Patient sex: M
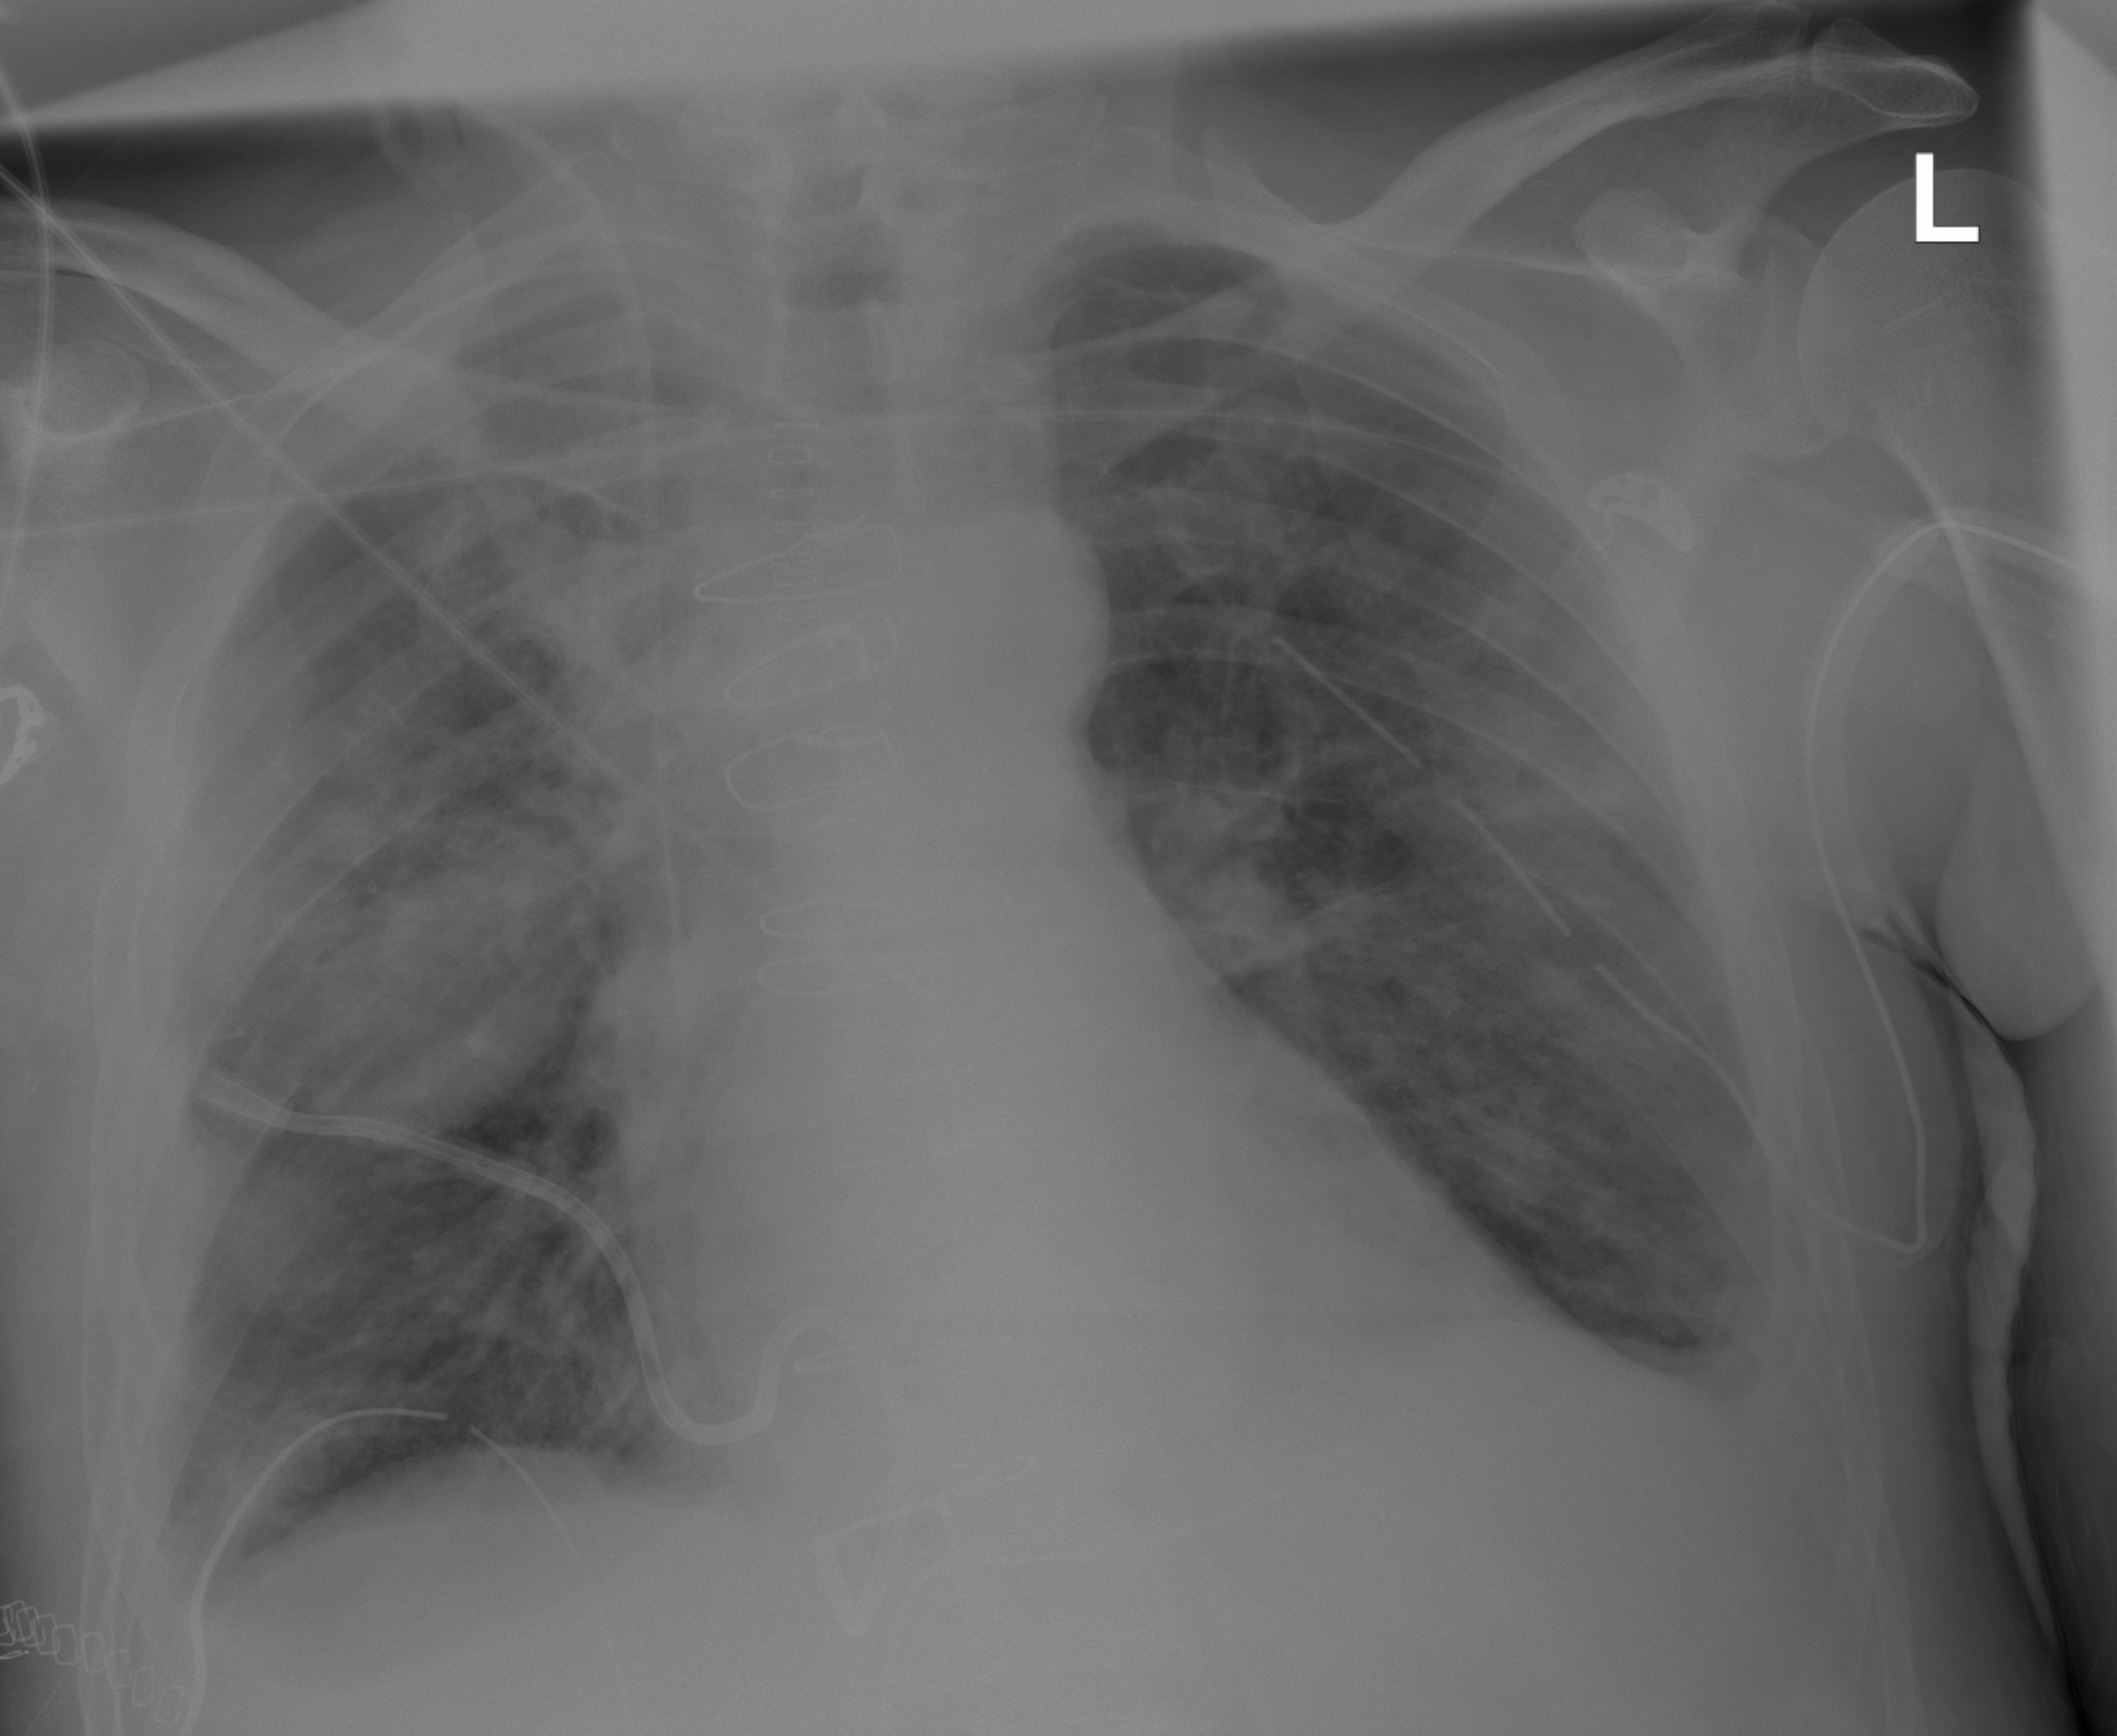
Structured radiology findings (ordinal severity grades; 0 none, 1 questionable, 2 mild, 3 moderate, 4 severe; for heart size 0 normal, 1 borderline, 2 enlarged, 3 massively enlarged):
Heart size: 1
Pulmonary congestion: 1
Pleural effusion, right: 2
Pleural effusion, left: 2
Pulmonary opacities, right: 2
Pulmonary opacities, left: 2
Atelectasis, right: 2
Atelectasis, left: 2